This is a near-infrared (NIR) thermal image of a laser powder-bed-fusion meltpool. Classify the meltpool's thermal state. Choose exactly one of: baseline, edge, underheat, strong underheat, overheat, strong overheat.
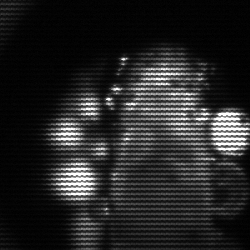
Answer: baseline